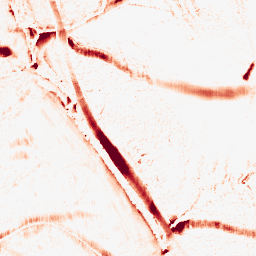
Category: morphological
Decomposition family: morphological_ellipse
Decomposition parameters: operation: opening
width: 20
height: 10
Upsampling method: sinc_blackman
Upsampling parameters: scale: 4
kernel_size: 16
Upsampling scale: 4